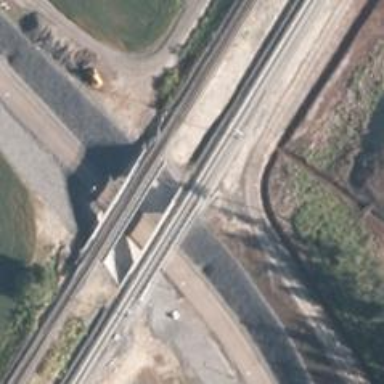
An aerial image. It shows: Bridge with continuous railway tracks that are electrified through contact line.